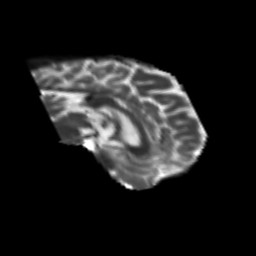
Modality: T2w
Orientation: sagittal
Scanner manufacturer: siemens
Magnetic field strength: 3 T
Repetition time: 6.8 s
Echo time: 0.093 s